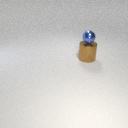
large brown metal cylinder below small blue metal sphere